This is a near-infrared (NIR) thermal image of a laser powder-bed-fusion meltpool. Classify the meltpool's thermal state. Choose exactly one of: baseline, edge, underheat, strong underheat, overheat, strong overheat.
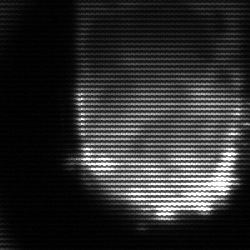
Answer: baseline